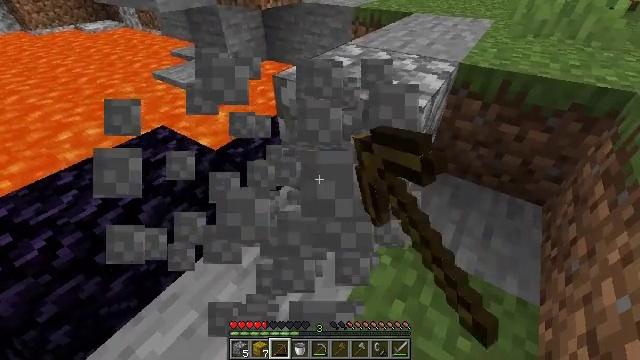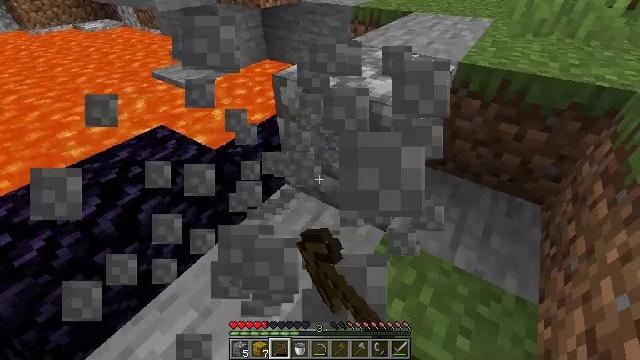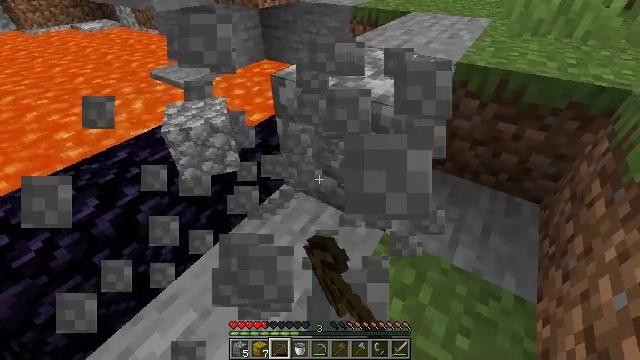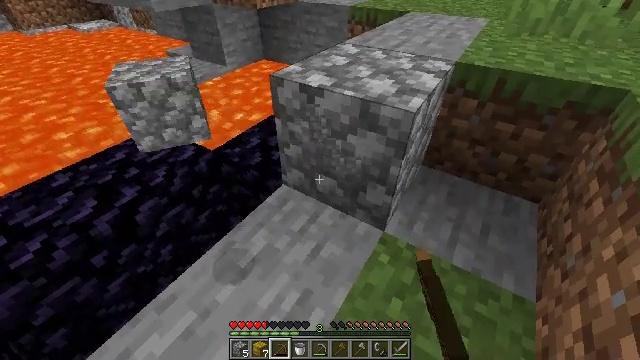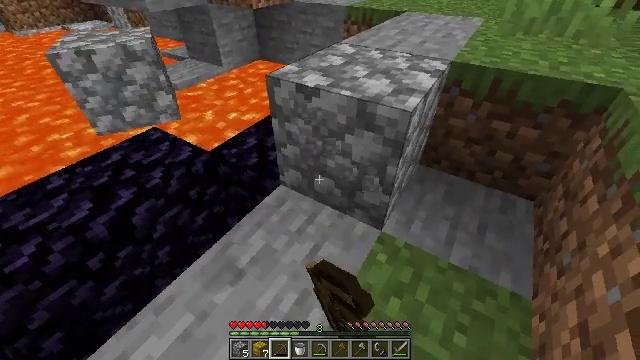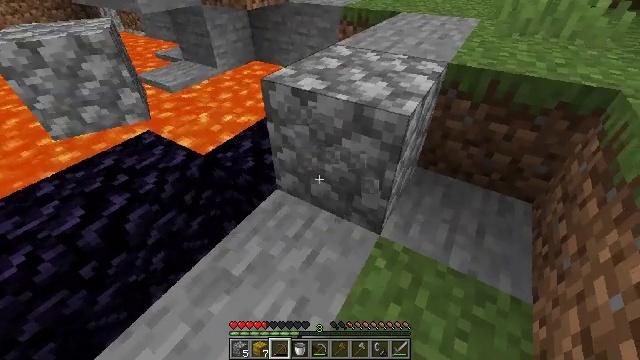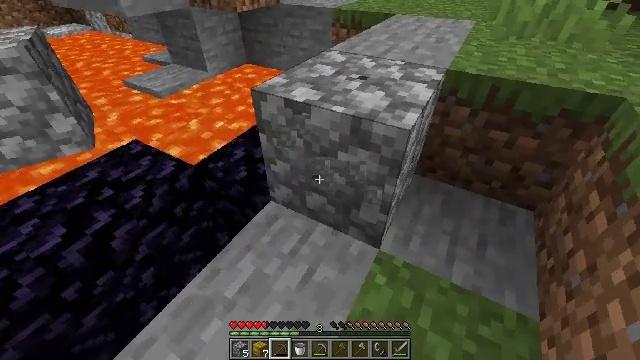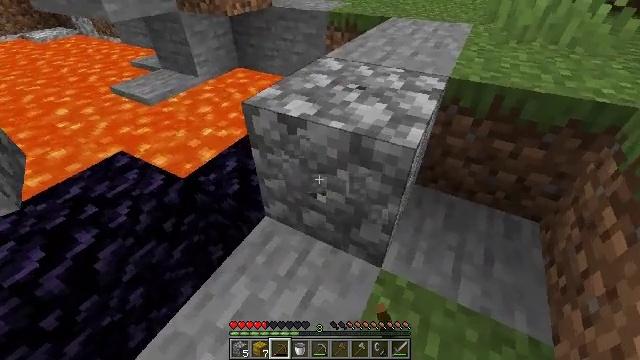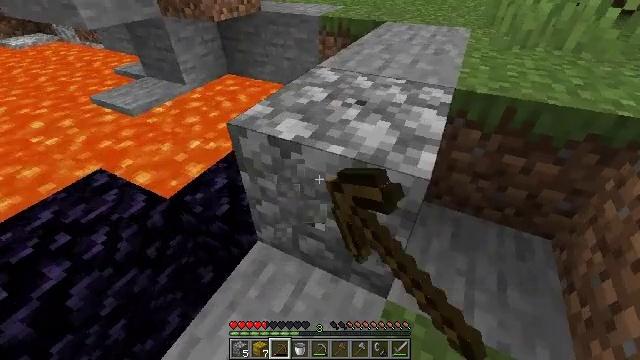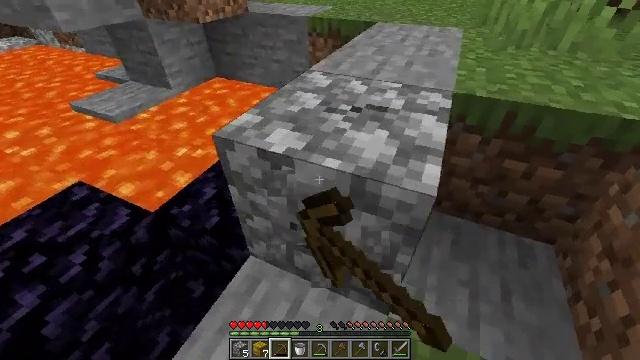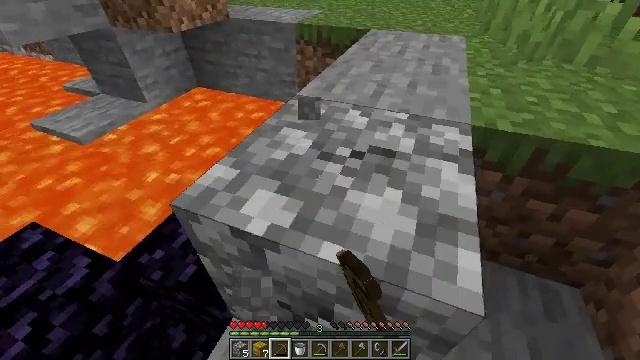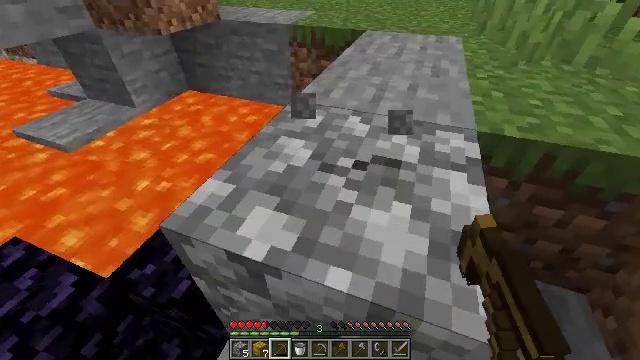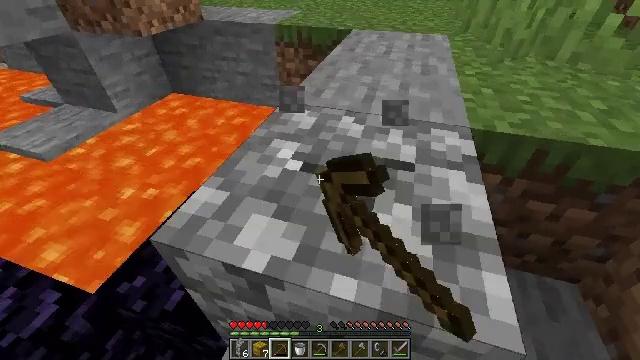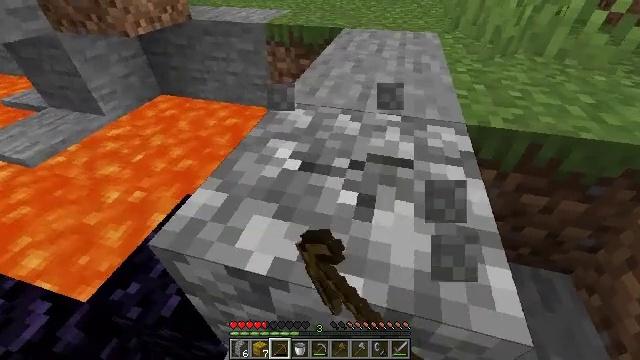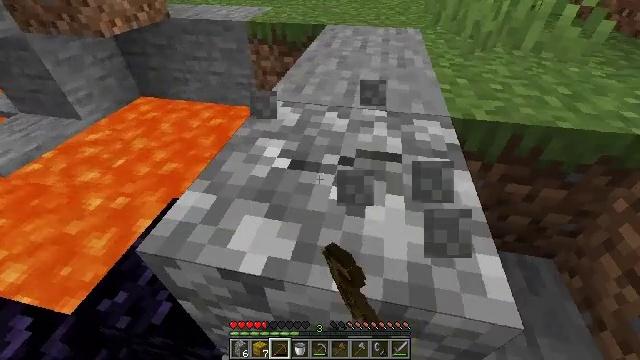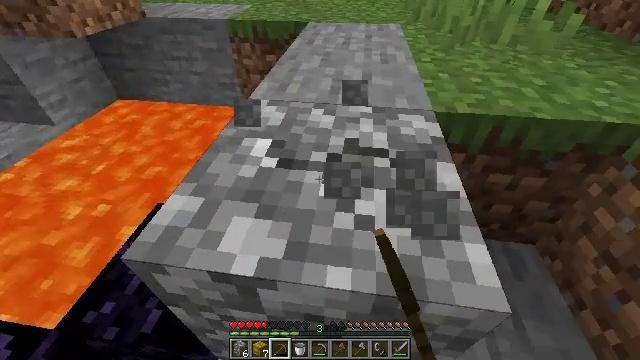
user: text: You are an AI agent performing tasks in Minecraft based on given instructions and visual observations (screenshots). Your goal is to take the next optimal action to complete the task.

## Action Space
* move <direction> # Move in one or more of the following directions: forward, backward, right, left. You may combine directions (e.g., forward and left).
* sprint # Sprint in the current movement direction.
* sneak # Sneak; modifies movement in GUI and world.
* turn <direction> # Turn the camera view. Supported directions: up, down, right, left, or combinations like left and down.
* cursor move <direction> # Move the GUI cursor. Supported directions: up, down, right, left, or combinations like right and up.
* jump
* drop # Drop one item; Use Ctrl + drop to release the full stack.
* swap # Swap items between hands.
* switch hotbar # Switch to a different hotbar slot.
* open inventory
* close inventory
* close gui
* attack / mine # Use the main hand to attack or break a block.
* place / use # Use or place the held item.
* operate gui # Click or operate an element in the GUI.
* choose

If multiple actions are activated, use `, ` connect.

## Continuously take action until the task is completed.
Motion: motion action
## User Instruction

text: Gather materials such as cobblestone.
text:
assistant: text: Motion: attack / mine
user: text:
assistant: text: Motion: attack / mine
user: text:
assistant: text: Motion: attack / mine
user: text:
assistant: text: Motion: attack / mine
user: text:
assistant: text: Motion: move forward, attack / mine
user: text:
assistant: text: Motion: move forward, turn right, attack / mine
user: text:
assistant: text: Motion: move forward, turn right, attack / mine
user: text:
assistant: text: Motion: move forward, turn right, attack / mine
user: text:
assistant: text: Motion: move forward, turn right, attack / mine
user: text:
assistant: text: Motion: move forward, turn right, attack / mine
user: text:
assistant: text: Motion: move forward, turn right, attack / mine
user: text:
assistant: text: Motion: turn right, attack / mine
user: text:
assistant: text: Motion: turn right, attack / mine
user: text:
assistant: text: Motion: turn right, attack / mine
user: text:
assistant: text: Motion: turn right, attack / mine
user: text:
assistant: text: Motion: turn right, attack / mine
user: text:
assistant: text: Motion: turn right, attack / mine
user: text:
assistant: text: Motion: turn right, attack / mine
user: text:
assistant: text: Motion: turn right, attack / mine
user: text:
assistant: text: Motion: turn right, attack / mine
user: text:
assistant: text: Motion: attack / mine
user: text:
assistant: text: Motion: attack / mine
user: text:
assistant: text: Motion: attack / mine
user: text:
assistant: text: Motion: attack / mine
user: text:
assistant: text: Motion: attack / mine
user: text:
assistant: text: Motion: attack / mine
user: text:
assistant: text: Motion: attack / mine
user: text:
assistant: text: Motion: attack / mine
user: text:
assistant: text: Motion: attack / mine
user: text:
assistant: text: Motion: attack / mine